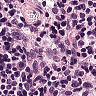
Metastatic tissue present: no